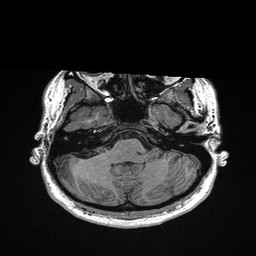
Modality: T1w
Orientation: coronal
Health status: healthy
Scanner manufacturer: siemens
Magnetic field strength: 3 T
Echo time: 0.00298 s